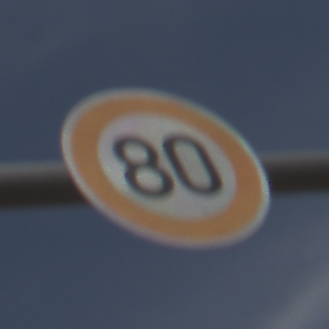
Verkehrszeichen: Geschwindigkeit80
Umgebung: Outdoor, Nature
Tageszeit: Midday
Wetter: PartlyCloudy
Licht: Natural
Jahreszeit: NotSpecified
Kontrast: MediumContrast